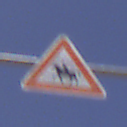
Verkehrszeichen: ReiterRechts
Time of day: Midday
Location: Outdoor (RoadRail)
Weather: Clear
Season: NotSpecified
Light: Natural